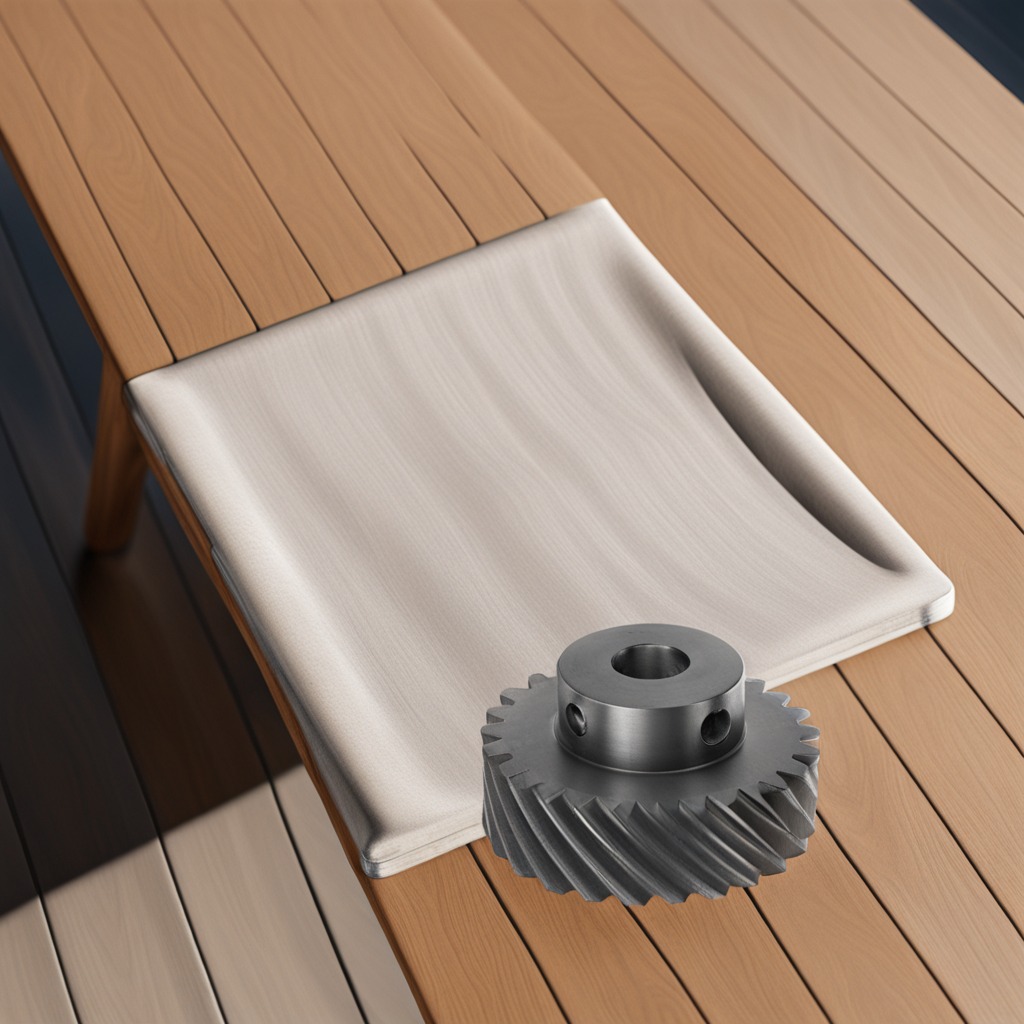
A steel gear with teeth is lying on a wooden table.